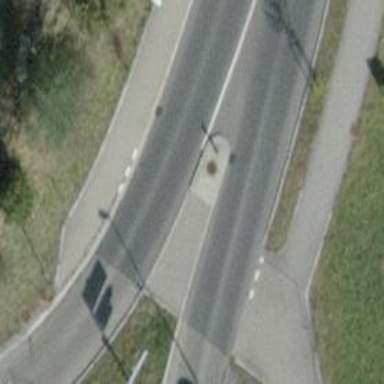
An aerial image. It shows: Asphalt footway with unmarked crossing and pedestrian island.